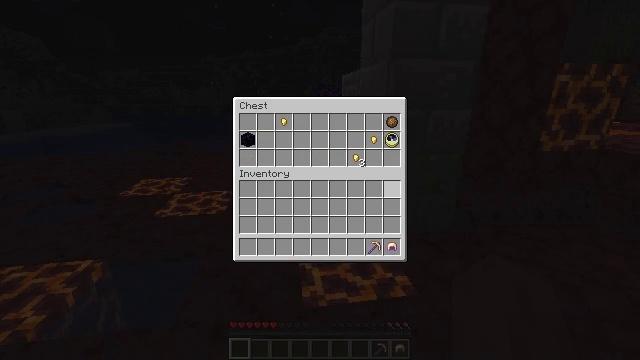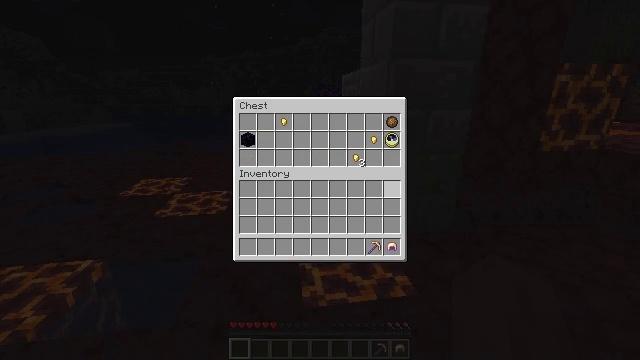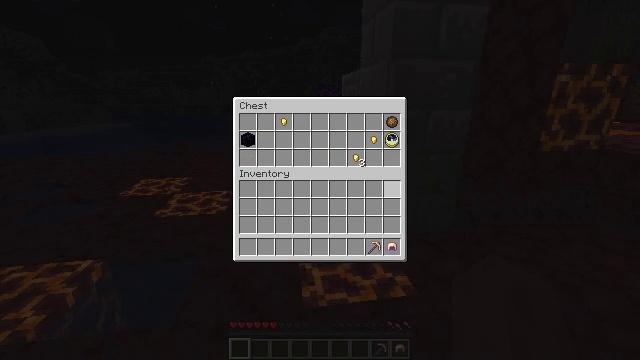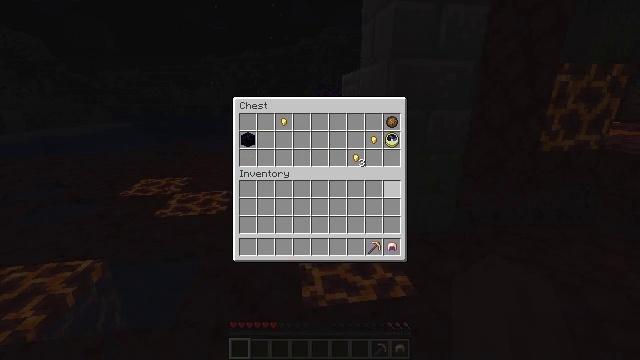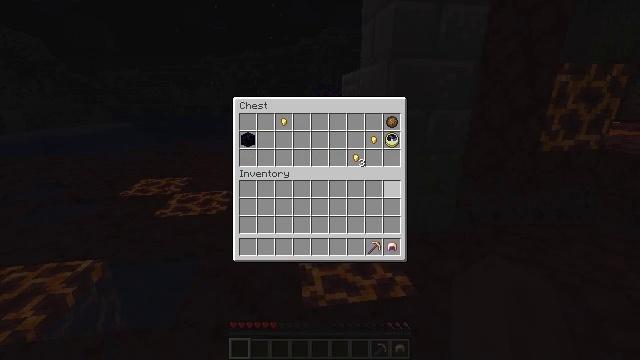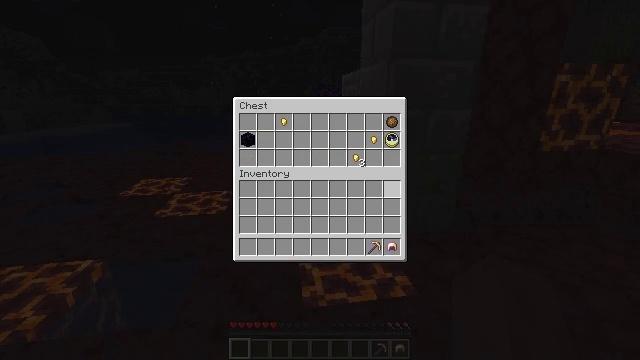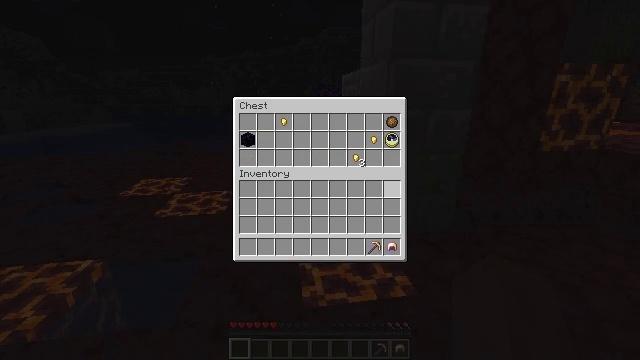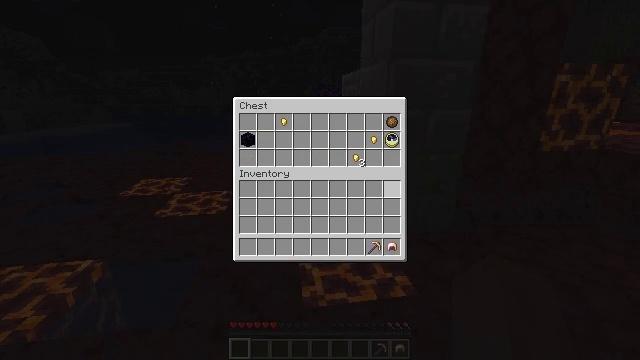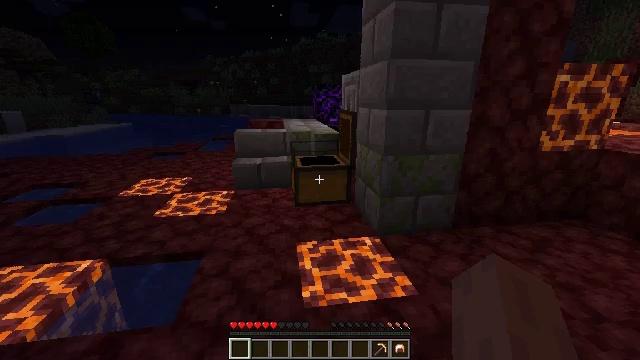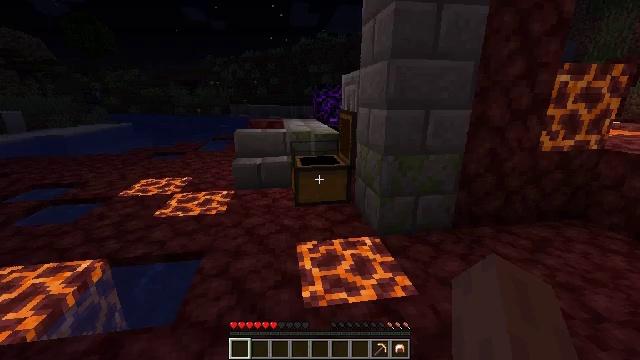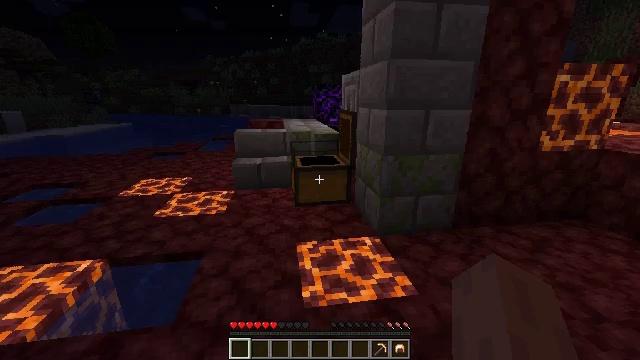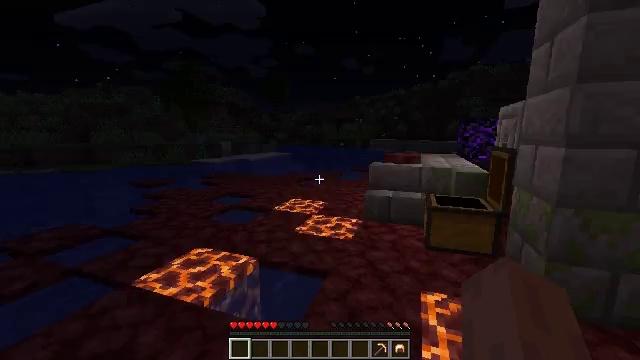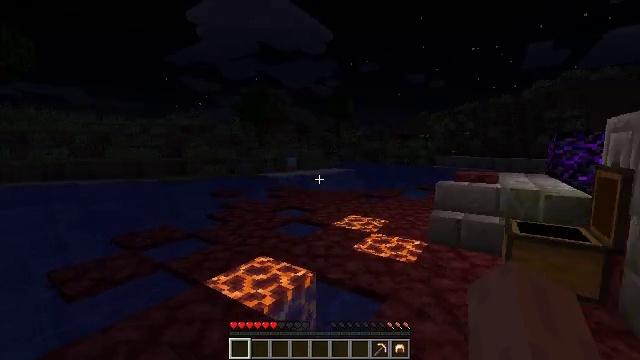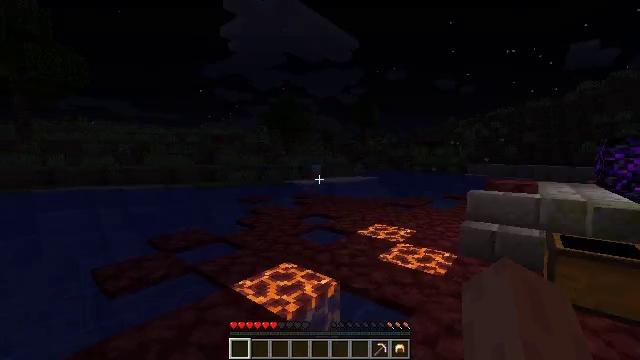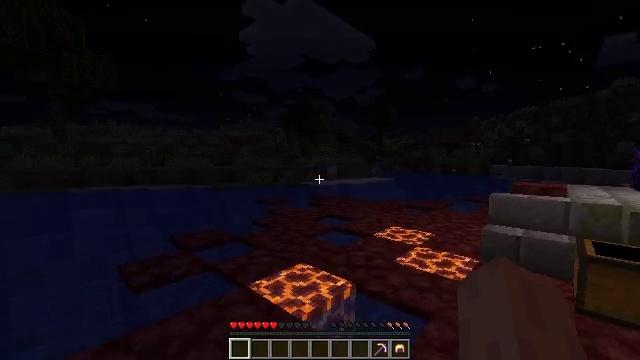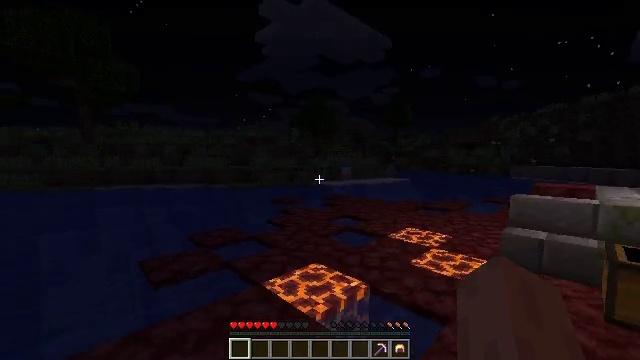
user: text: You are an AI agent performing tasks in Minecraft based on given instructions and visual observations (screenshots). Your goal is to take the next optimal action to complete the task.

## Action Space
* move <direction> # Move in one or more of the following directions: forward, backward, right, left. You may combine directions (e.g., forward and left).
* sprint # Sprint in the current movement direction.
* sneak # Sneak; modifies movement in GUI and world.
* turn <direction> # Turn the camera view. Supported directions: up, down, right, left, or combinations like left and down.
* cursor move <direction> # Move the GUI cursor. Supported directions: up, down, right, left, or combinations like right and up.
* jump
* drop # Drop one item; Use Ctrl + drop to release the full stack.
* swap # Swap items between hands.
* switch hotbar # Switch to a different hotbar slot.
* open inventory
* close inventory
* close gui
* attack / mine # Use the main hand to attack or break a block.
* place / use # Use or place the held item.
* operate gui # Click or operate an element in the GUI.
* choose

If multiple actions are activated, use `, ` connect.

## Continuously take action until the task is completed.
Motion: motion action
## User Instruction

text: Mine grass block from the ground.
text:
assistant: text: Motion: no_op
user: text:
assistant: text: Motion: no_op
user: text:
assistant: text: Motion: no_op
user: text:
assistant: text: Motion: no_op
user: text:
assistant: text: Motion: no_op
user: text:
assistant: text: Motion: no_op
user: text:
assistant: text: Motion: no_op
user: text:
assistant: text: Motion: no_op
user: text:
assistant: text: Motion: close gui
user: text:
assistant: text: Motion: no_op
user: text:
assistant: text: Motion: turn left and up
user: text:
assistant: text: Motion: turn left and up
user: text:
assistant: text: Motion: turn left and up
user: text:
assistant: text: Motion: turn left
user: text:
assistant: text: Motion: turn left
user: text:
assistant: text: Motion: open inventory
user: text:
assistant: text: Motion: open inventory
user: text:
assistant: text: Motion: open inventory
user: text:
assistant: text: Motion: cursor move right, open inventory
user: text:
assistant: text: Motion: cursor move right
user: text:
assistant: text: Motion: no_op
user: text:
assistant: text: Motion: no_op
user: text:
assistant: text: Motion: no_op
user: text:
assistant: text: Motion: cursor move right
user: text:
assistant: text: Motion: cursor move right and down
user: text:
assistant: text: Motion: cursor move down
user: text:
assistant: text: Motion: cursor move down
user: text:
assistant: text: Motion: sneak
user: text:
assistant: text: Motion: sneak
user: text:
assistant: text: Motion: sneak